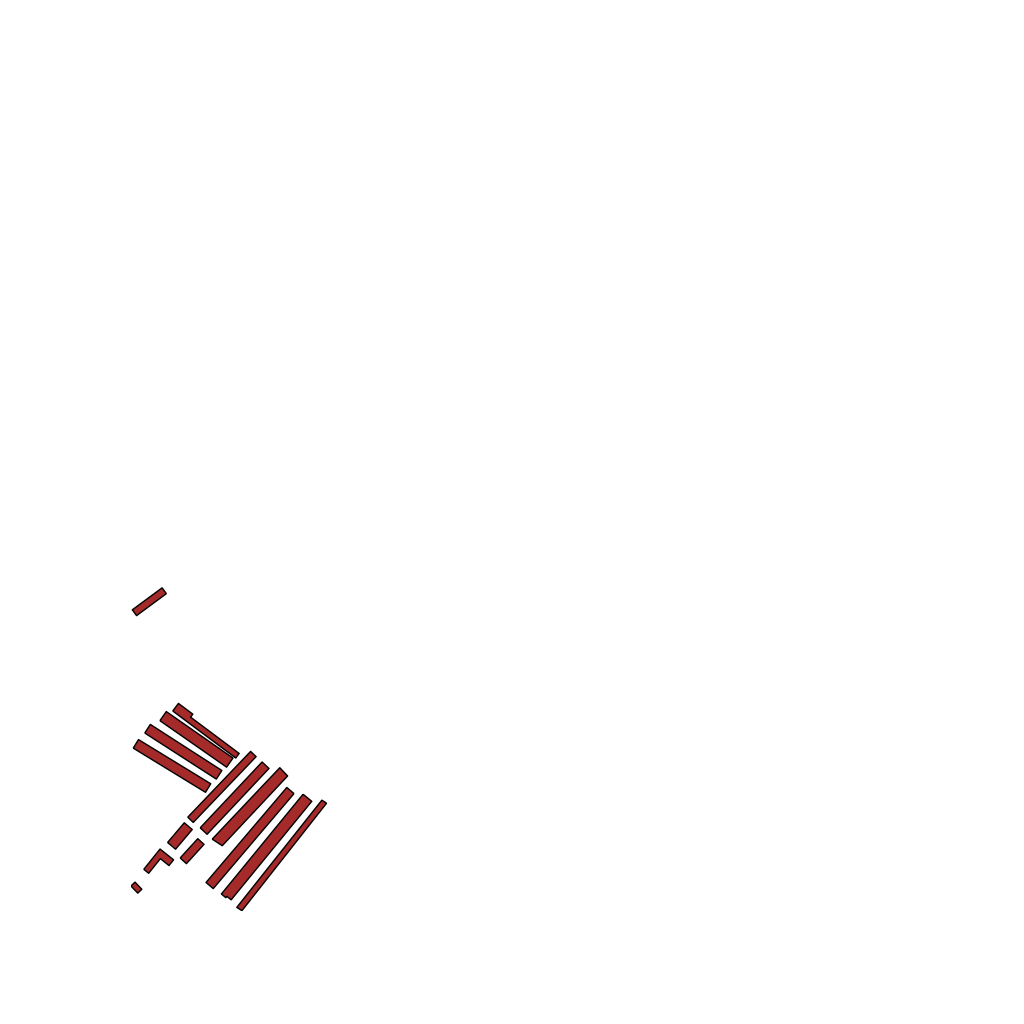
Tags: overhead vector_map, recreation, residential, individual_rise, density_1, Facility, 1.0 km²